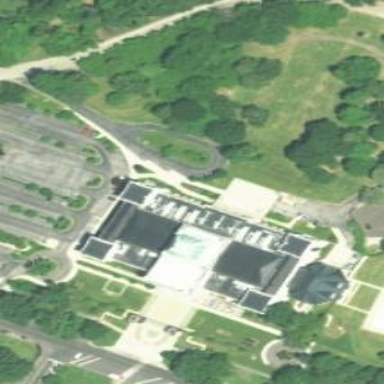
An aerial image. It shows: Museum building.